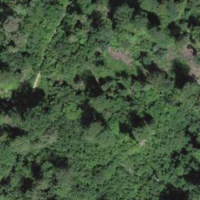
EUNIS habitat code: 44
Species observed at this site:
Cardamine heptaphylla